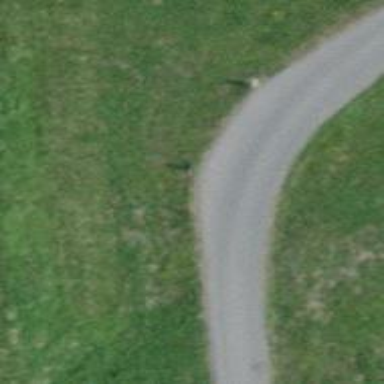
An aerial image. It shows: Paved service road.